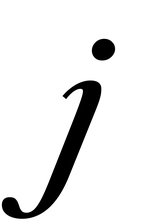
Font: LibreCaslonText-Italic_Italic